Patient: sex M, age 48
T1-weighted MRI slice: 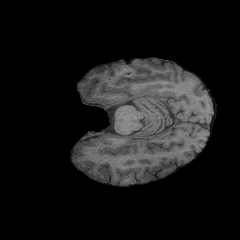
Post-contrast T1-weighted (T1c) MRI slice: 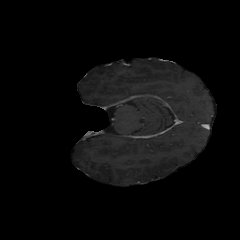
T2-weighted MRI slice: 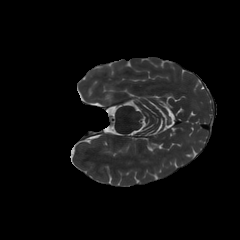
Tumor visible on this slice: no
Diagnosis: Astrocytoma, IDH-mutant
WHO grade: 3